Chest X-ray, PA view. Patient: 6 years old, sex M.
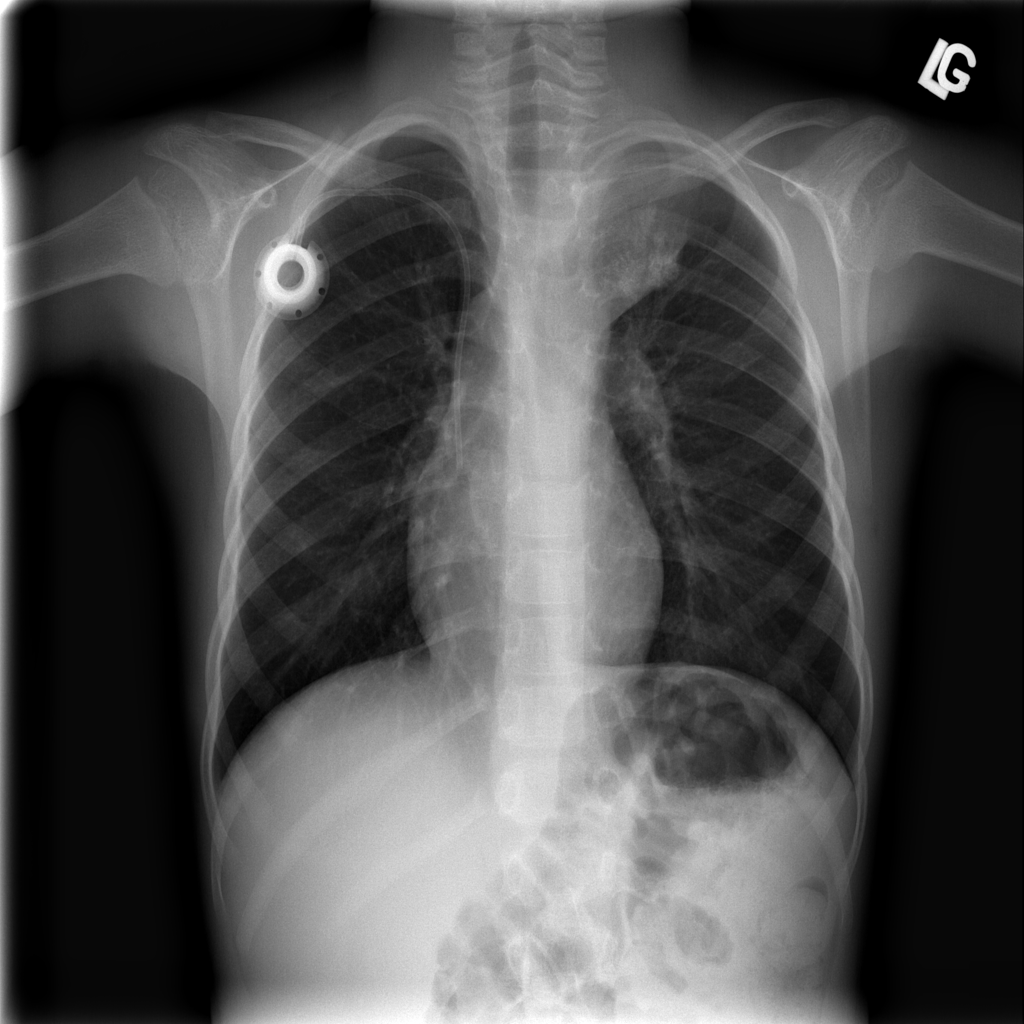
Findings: Consolidation